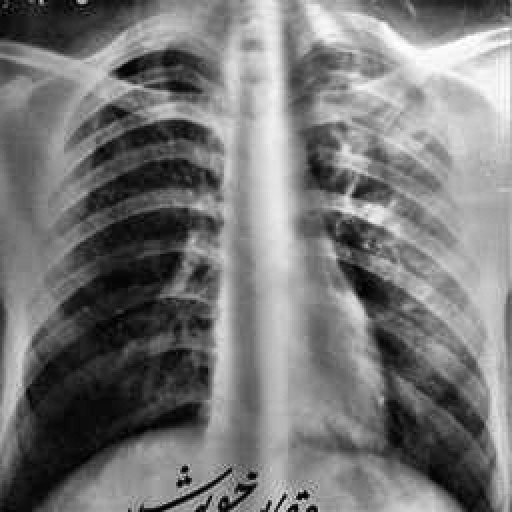
Finding: TUBERCULOSIS